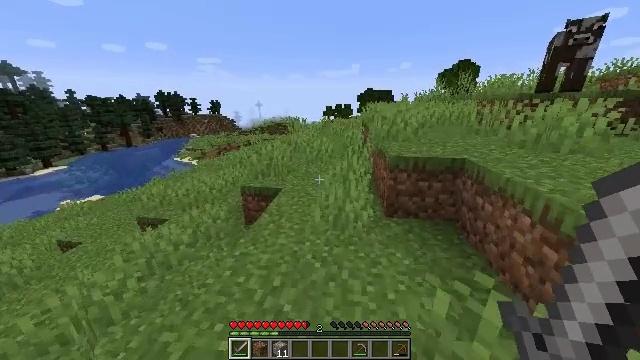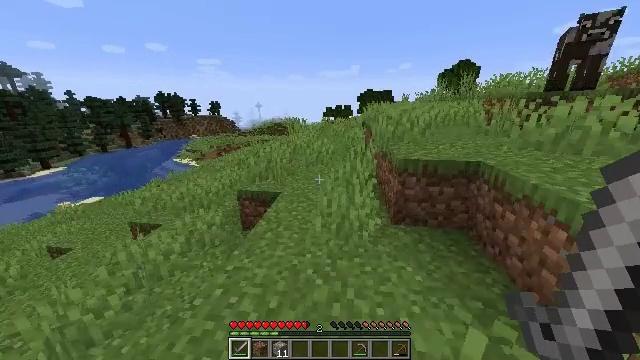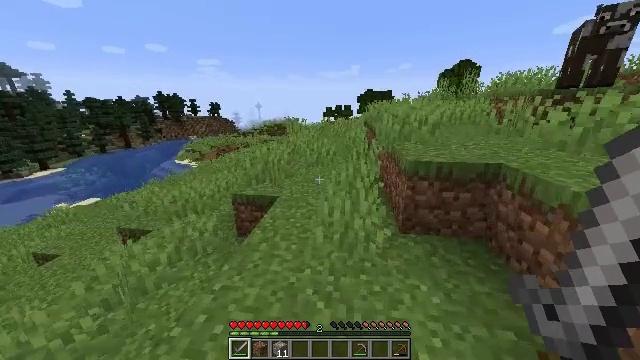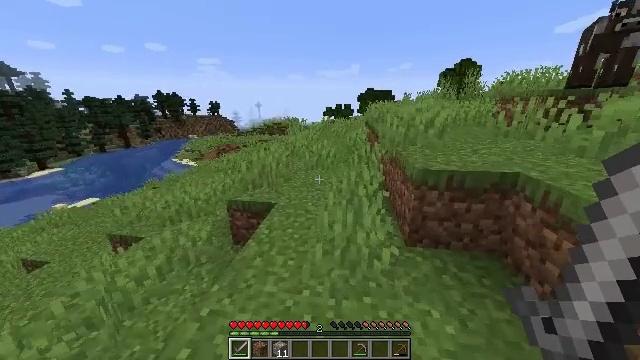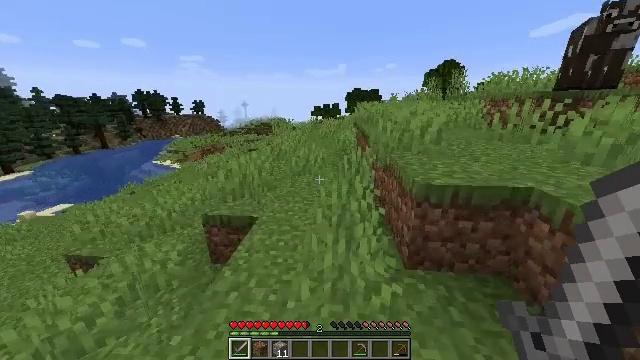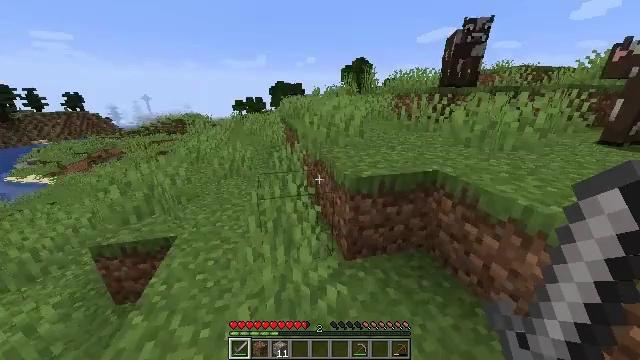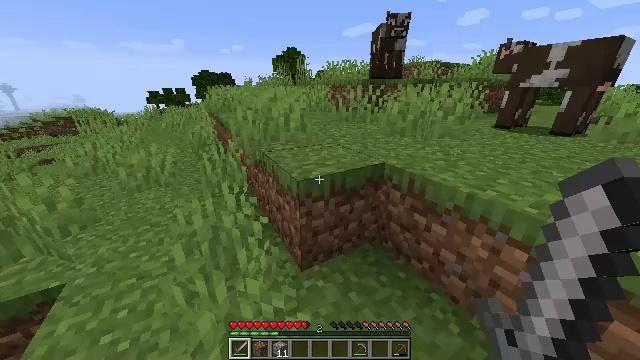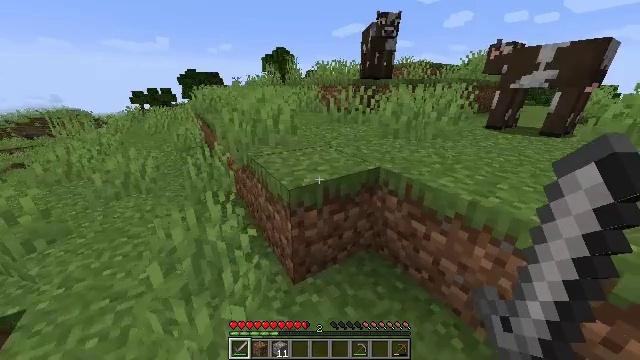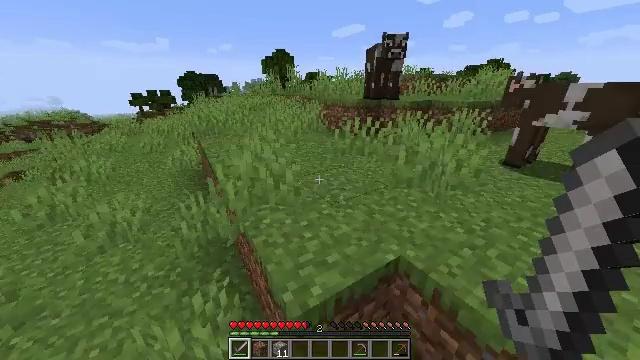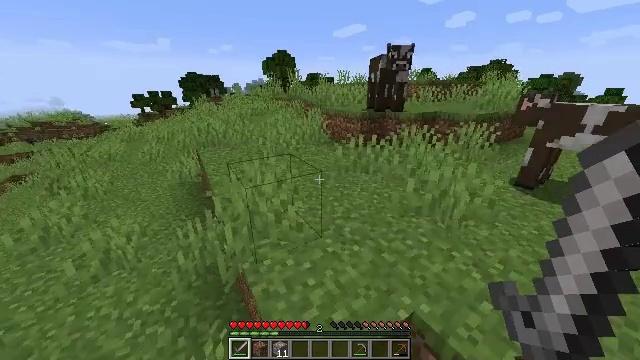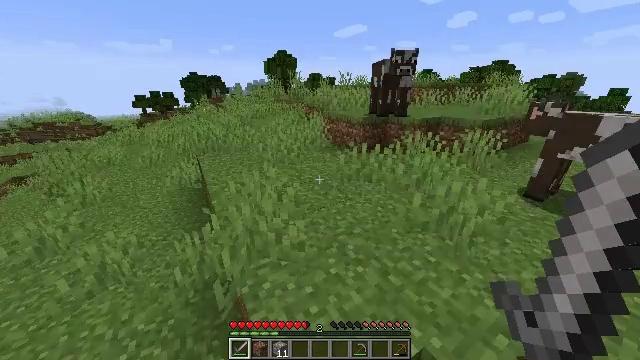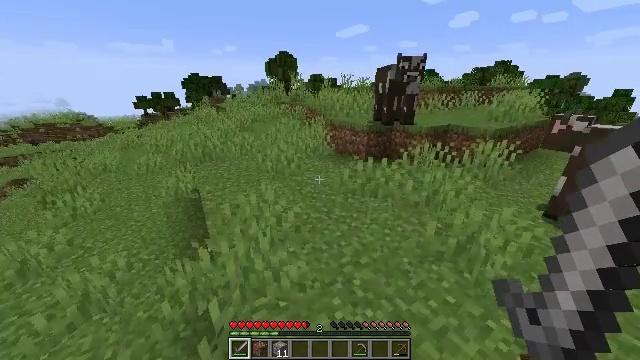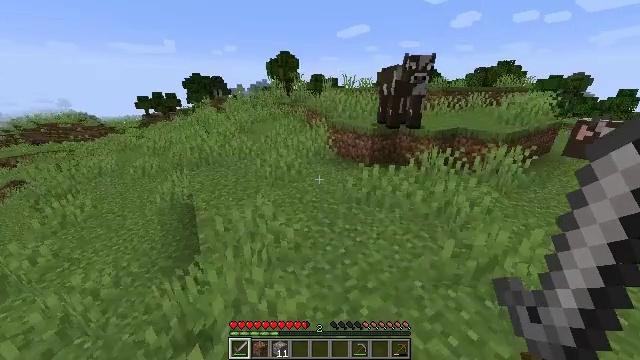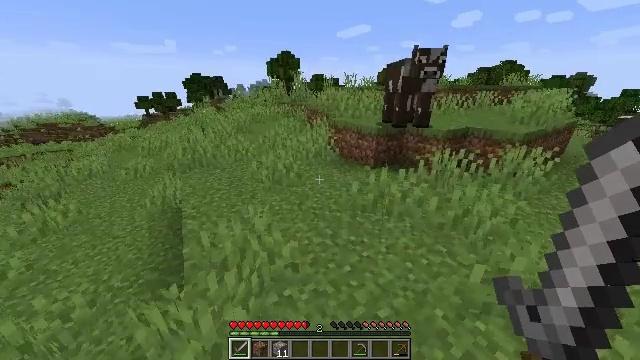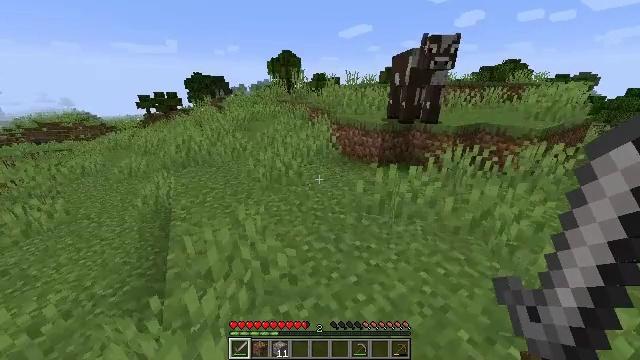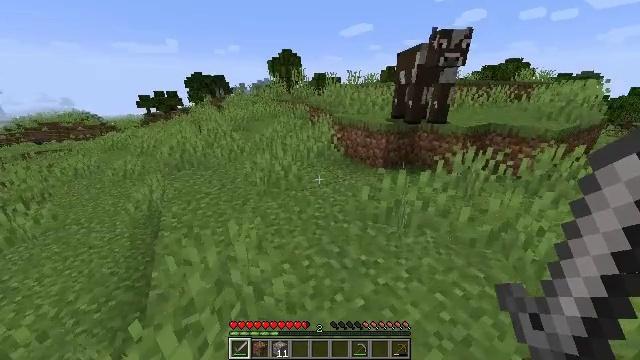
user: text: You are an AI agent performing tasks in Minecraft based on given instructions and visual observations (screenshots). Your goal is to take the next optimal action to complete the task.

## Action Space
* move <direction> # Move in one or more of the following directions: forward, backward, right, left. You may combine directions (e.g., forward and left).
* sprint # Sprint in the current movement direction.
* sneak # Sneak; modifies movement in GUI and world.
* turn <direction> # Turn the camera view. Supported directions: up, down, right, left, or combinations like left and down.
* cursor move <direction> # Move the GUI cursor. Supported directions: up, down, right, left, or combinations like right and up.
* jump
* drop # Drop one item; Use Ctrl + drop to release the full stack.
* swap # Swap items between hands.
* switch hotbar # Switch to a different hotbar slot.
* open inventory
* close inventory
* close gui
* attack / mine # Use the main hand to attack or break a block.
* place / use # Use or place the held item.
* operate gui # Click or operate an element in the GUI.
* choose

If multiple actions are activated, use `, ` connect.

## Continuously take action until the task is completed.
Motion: motion action
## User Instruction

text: Remove the white bed from its place.
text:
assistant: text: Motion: move forward
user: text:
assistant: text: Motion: move forward
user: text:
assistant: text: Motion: move forward
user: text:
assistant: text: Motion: move forward, turn right
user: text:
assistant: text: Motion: move forward, turn right and down
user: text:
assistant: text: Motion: move forward, turn right and down
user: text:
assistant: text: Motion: move forward, turn right, jump
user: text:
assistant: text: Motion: move forward, jump
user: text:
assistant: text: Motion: move forward, jump
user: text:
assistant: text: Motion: move forward, jump
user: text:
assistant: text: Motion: move forward, jump
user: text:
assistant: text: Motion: move forward, jump
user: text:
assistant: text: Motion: move forward
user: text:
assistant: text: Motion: move forward
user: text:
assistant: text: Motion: move forward
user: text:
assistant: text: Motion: move forward
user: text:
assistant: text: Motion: move forward, turn left
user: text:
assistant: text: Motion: move forward, turn left
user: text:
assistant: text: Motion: move forward
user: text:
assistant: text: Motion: move forward
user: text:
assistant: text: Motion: move forward
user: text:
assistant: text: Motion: move forward
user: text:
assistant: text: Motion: move forward
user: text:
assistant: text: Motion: move forward
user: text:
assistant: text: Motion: move forward, turn right
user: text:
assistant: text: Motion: move forward, turn right
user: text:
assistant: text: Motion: move forward, turn right and down
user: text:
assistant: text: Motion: move forward, turn right and down
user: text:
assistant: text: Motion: move forward, jump
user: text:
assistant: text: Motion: move forward, jump